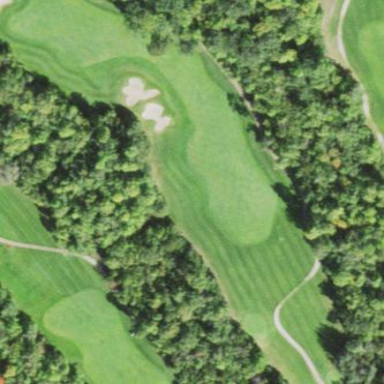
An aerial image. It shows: Rough grassy area used for golf.